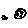
Label: moon